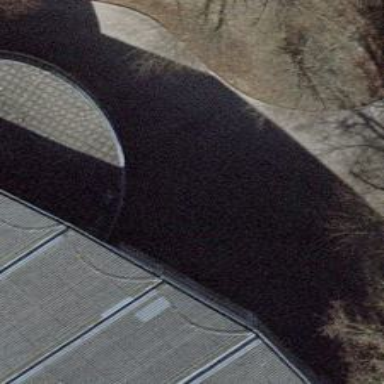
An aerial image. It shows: Bicycle parking area with wall loops.